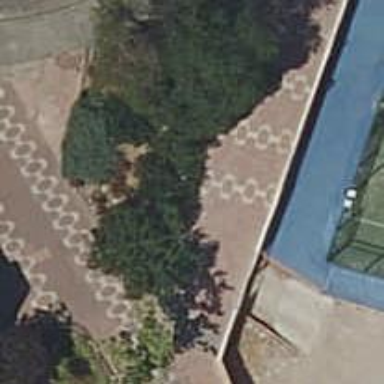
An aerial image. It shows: Set of steps made of paving stones.